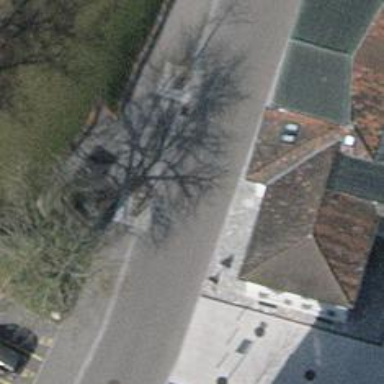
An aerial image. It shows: Brown bench.